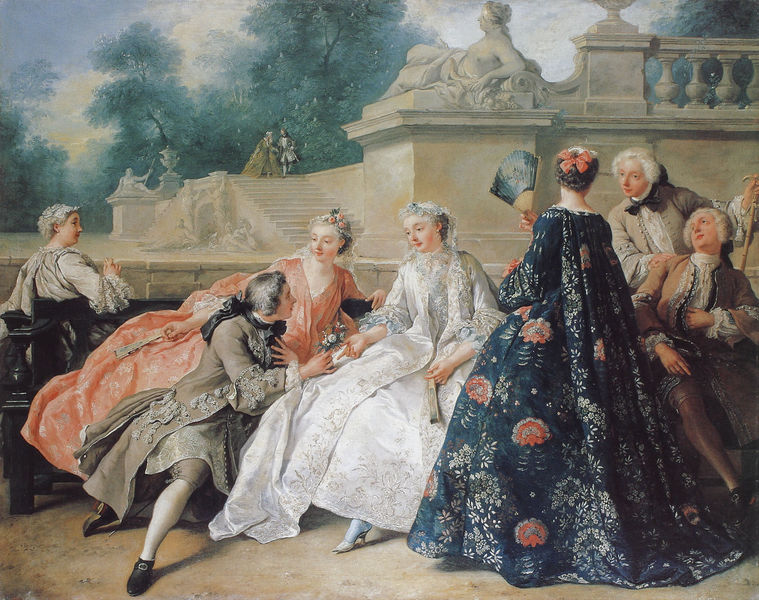
Titel: Die Deklaration der Liebe
Künstler: Jean - Francois de Troy
Standort: Ausstellungsort: Potsdam, Sanssouci (EU - D - BB)
Schlagwörter: gemälde, frauen, frankreich, kleider, männer, dame, park, fächer, gesellschaft, barock, gewänder, garten, huldigung, königin, kniefall